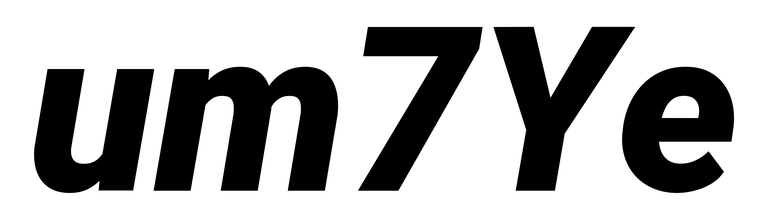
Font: Roboto-Italic_Black_Italic